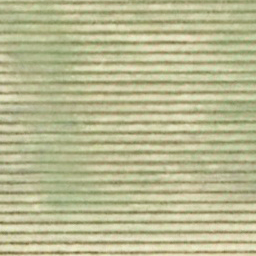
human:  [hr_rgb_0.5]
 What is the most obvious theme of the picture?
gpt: farmland